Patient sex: M
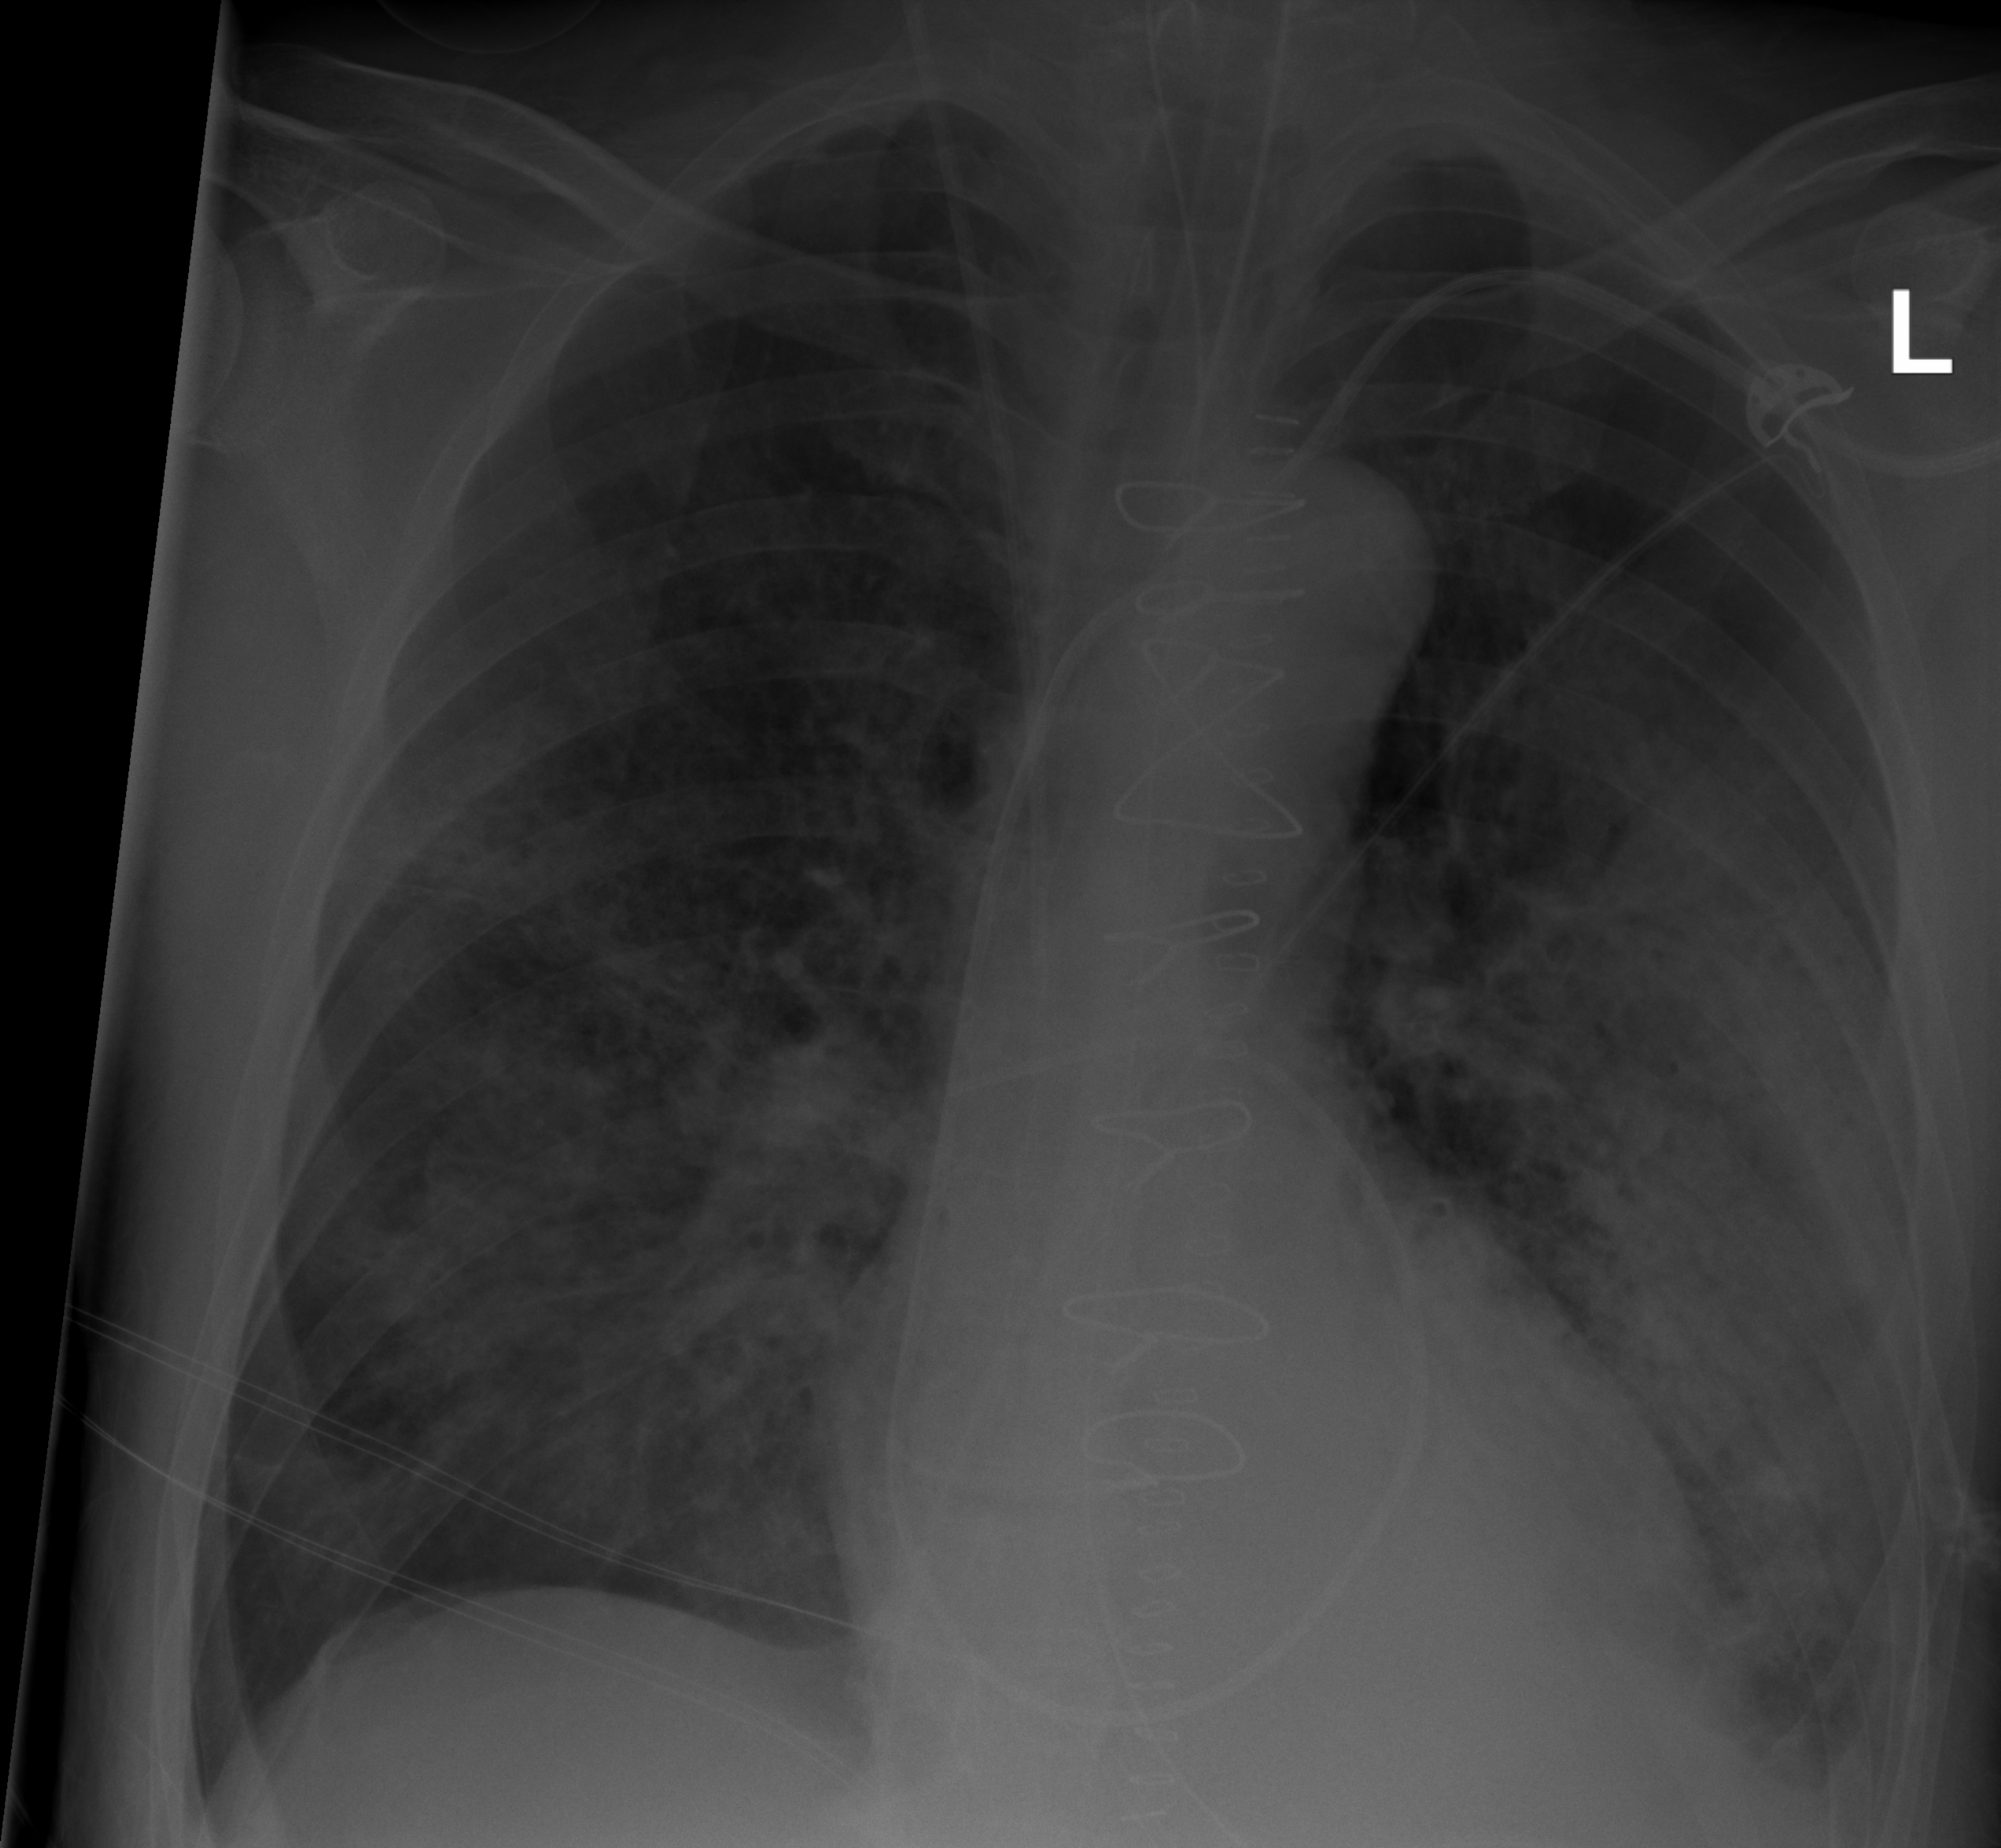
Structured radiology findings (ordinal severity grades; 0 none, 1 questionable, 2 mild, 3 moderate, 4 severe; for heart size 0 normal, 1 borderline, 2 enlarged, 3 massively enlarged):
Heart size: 0
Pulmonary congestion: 0
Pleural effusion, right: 0
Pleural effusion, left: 1
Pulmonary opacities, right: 2
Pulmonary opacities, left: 3
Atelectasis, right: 1
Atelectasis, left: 2